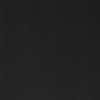
Atmospheric dust classification: not_dusty